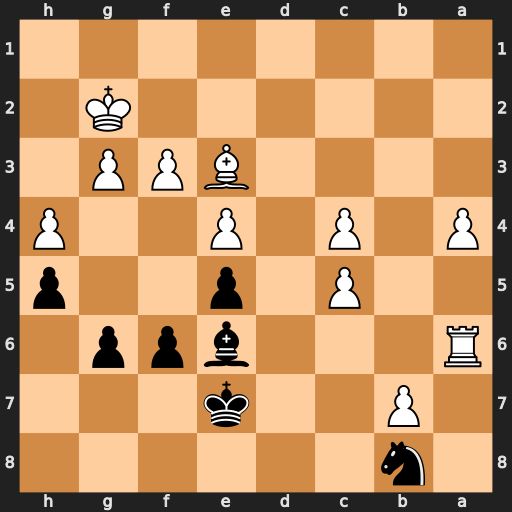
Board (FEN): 1n6/1P2k3/R3bpp1/2P1p2p/P1P1P2P/4BPP1/6K1/8
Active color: b
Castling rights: -
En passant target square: -
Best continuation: Nxa6 c6 Kd6